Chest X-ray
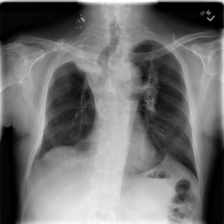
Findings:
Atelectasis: negative
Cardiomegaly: negative
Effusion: negative
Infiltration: negative
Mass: negative
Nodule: negative
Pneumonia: negative
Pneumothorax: negative
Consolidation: negative
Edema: negative
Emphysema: negative
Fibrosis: negative
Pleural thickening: negative
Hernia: negative